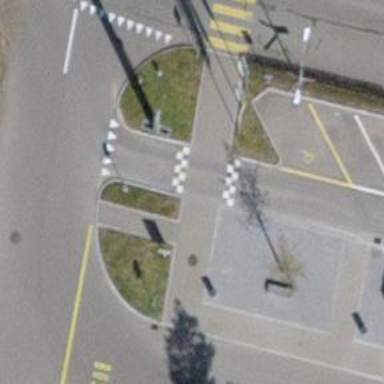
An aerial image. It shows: Traffic hump for calming the traffic.